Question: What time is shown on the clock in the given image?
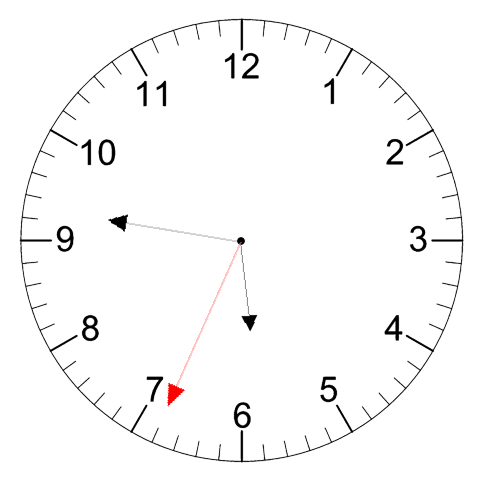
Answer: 05:46:34